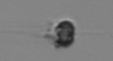
Label: Apedinella